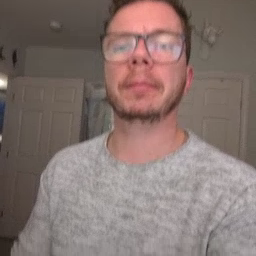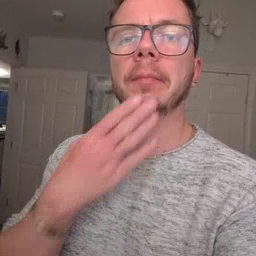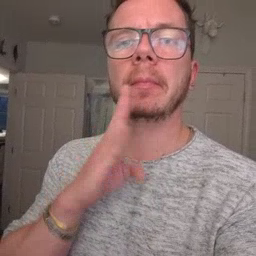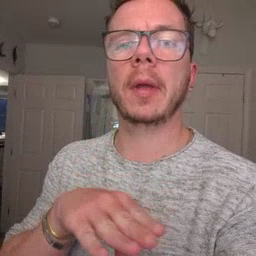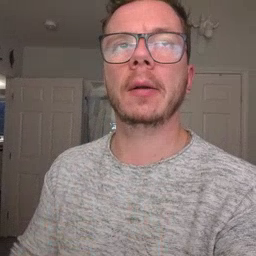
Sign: bad